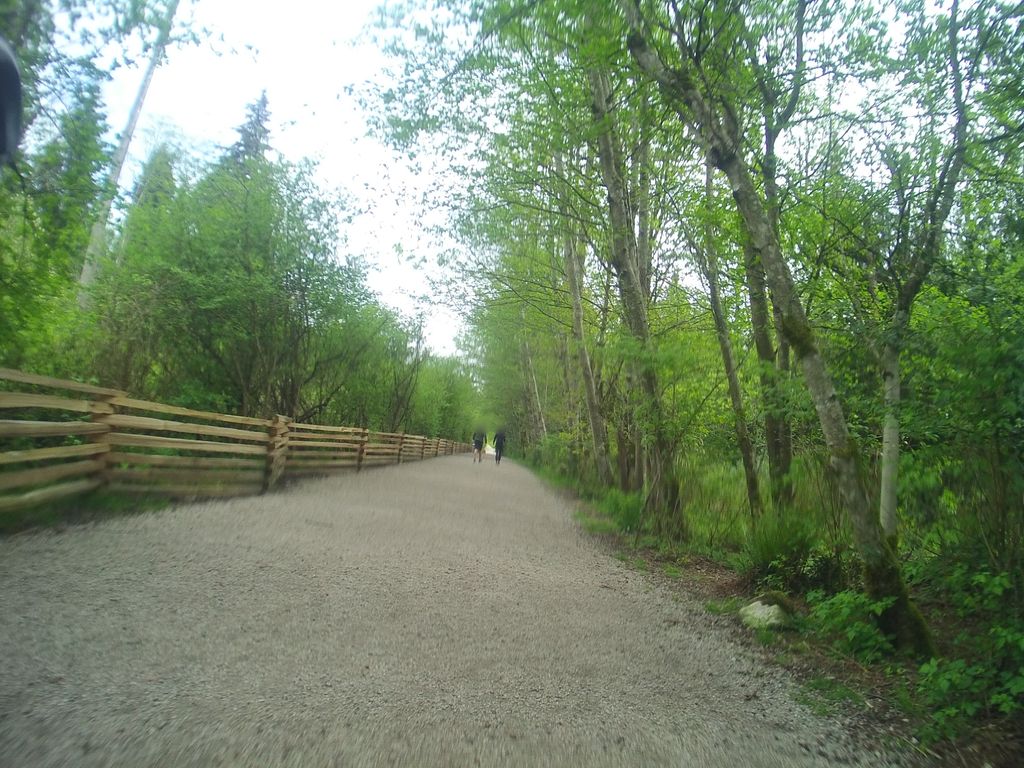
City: vancouver